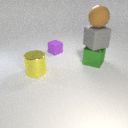
large brown rubber sphere above large gray rubber cube